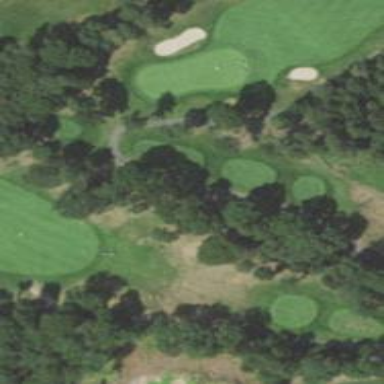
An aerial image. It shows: Grass area designated as golf tee.